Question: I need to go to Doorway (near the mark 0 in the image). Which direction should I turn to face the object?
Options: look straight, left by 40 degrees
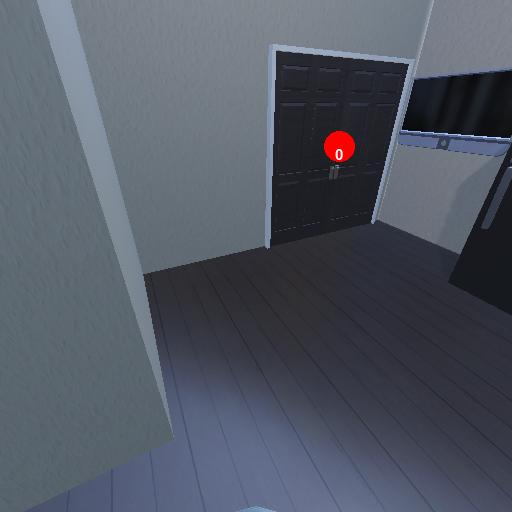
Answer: look straight